Question: I am trying to insert a company logo into an automatic email that is sent out to customers who fill in a form via our website (which is linked to google forms). I am using the script to generate the automatic email and I can't seem to find out how to insert an inline image. I'm currently linking to an online image we have and it doesn't work well because the aspect ratio seems to vary depending on which device you are using.
Could someone please amend my code below so that it works with an inline image. Many thanks.
'''
/**
* @OnlyCurrentDoc Limits the script to only accessing the current form.
*/
var DIALOG_TITLE = 'Example Dialog';
var SIDEBAR_TITLE = 'Example Sidebar';
/**
* Adds a custom menu with items to show the sidebar and dialog.
*
* @param {Object} e The event parameter for a simple onOpen trigger.
*/
function onOpen(e) {
FormApp.getUi()
.createAddonMenu()
.addItem('Show sidebar', 'showSidebar')
.addItem('Show dialog', 'showDialog')
.addToUi();
}
/**
* Runs when the add-on is installed; calls onOpen() to ensure menu creation and
* any other initializion work is done immediately.
*
* @param {Object} e The event parameter for a simple onInstall trigger.
*/
function onInstall(e) {
onOpen(e);
}
/**
* Opens a sidebar. The sidebar structure is described in the Sidebar.html
* project file.
*/
function showSidebar() {
var ui = HtmlService.createTemplateFromFile('Sidebar')
.evaluate()
.setTitle(SIDEBAR_TITLE);
FormApp.getUi().showSidebar(ui);
}
/**
* Opens a dialog. The dialog structure is described in the Dialog.html
* project file.
*/
function showDialog() {
var ui = HtmlService.createTemplateFromFile('Dialog')
.evaluate()
.setWidth(350)
.setHeight(170);
FormApp.getUi().showModalDialog(ui, DIALOG_TITLE);
}
/**
* Appends a new form item to the current form.
*
* @param {Object} itemData a collection of String data used to
* determine the exact form item created.
*/
function addFormItem(itemData) {
// Use data collected from sidebar to manipulate the form.
var form = FormApp.getActiveForm();
switch (itemData.type) {
case 'Date':
form.addDateItem().setTitle(itemData.name);
break;
case 'Scale':
form.addScaleItem().setTitle(itemData.name);
break;
case 'Text':
form.addTextItem().setTitle(itemData.name);
break;
}
}
/**
* Queries the form DocumentProperties to determine whether the formResponse
* trigger is enabled or not.
*
* @return {Boolean} True if the form submit trigger is enabled; false
* otherwise.
*/
function getTriggerState() {
// Retrieve and return the information requested by the dialog.
var properties = PropertiesService.getDocumentProperties();
return properties.getProperty('triggerId') != null;
}
/**
* Turns the form submit trigger on or off based on the given argument.
*
* @param {Boolean} enableTrigger whether to turn on the form submit
* trigger or not
*/
function adjustFormSubmitTrigger(enableTrigger) {
// Use data collected from dialog to manipulate form.
// Determine existing state of trigger on the server.
var form = FormApp.getActiveForm();
var properties = PropertiesService.getDocumentProperties();
var triggerId = properties.getProperty('triggerId');
if (!enableTrigger && triggerId != null) {
// Delete the existing trigger.
var triggers = ScriptApp.getUserTriggers(form);
for (var i = 0; i < triggers.length; i++) {
if (triggers[i].getUniqueId() == triggerId) {
ScriptApp.deleteTrigger(triggers[i]);
break;
}
}
properties.deleteProperty('triggerId');
} else if (enableTrigger && triggerId == null) {
// Create a new trigger.
var trigger = ScriptApp.newTrigger('respondToFormSubmit')
.forForm(form)
.onFormSubmit()
.create();
properties.setProperty('triggerId', trigger.getUniqueId());
}
}
/**
* Responds to form submit events if a form summit trigger is enabled.
* Collects some form information and sends it as an email to the form creator.
*
* @param {Object} e The event parameter created by a form
* submission; see
* https://developers.google.com/apps-script/understanding_events
*/
function respondToFormSubmit(e) {
if (MailApp.getRemainingDailyQuota() > 0) {
var form = FormApp.getActiveForm();
var message = 'There have been ' + form.getResponses().length +
' response(s) so far. Latest Response:
';
var itemResponses = e.response.getItemResponses();
for (var i = 0; i < itemResponses.length; i++) {
var itemTitle = itemResponses[i].getItem().getTitle();
var itemResponse = JSON.stringify(itemResponses[i].getResponse());
message += itemTitle + ': ' + itemResponse + '
';
}
MailApp.sendEmail(
Session.getEffectiveUser().getEmail(),
'Form response received for form ' + form.getTitle(),
message,
{name: 'Forms Add-on Template'});
}
}
/* Send Confirmation Email with Google Forms */
function Initialize() {
var triggers = ScriptApp.getProjectTriggers();
for (var i in triggers) {
ScriptApp.deleteTrigger(triggers[i]);
}
ScriptApp.newTrigger("SendConfirmationMail")
.forSpreadsheet(SpreadsheetApp.getActiveSpreadsheet())
.onFormSubmit()
.create();
}
function SendConfirmationMail(e) {
try {
var ss, bcc, sendername, subject, columns, submitter;
var message, value, textbody, sender, aliases;
// Log the aliases for this Gmail account and send an email as the first one.
var aliases = GmailApp.getAliases();
// This is your email address and you will be in the CC
bcc = aliases[0];
// This will show up as the sender's name
sendername = "The Flatser Team";
// This is the submitter's name
submitter = e.namedValues["Full Name"].toString();
// This is the submitter's email address
sender = e.namedValues["Email Address"].toString();
// Optional but change the following variable
// to have a custom subject for Google Docs emails
subject = "Please select a call time";
// This is the body of the auto-reply
message = "Dear "+ submitter + ", <br/><br/>Thank you for completing our form. Please fill in your availability for a telephone or skype call using the link below.<br/><br/>https://calendly.com/bcwolf/flatser-skype-call/06-23-2015<br/><br/><br/>Kind regards,<br/><br/>--<br/><br/><b>The Flatser Team</b><br/><a href='www.flatser.com'>www.flatser.com</a><br/><br/><img width='10%' height='10%' src='http://flatser.com/img/logo1.png'/>";
ss = SpreadsheetApp.getActiveSheet();
columns = ss.getRange(1, 1, 1, ss.getLastColumn()).getValues()[0];
textbody = message.replace("<br>", "
");
GmailApp.sendEmail(sender, subject, textbody,
{bcc: bcc, name: sendername, htmlBody: message, from: aliases[0] });
} catch (e) {
Logger.log(e.toString());
}
}
'''
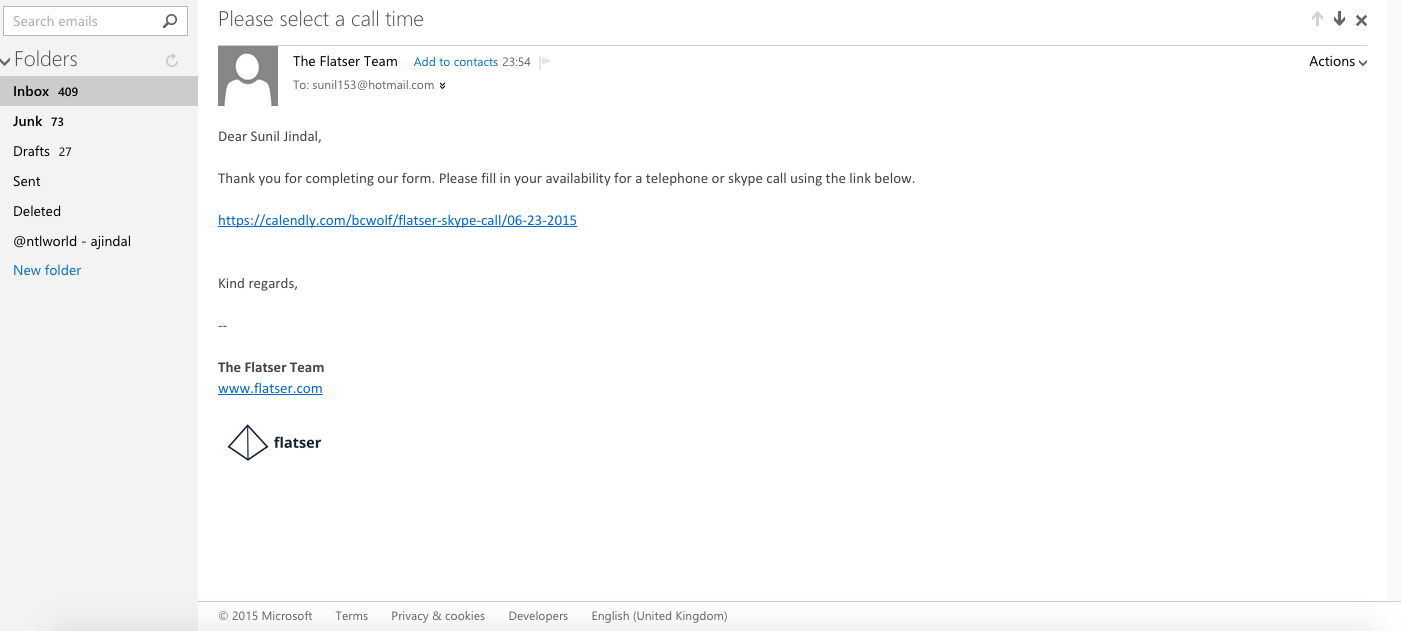
Answer: You can set different widths according to different devices in your email using media queries.
In your case, i would prepend the '<style>' in your message variable for function 'SendConfirmationMail' and add class to 'img' tag inside the message variable which will then look as follows:
BODY OF MESSAGE ( assuming you need 100px width logo on mobile and 200px width on bigger screens. Also note do not set the height as it will ruin the aspect ratio if you calculate it incorrectly)
'''
// This is the body of the auto-reply
// This is what i would add
message = "<style> @media (max-width:499px) { .logo__flaster { width: 100px; } @media (min-width:500px) { .logo__flaster { width: 200px; } </style>"
// This is same, i have only removed width from img and added class logo__flaster which i used in the style above.
message += "Dear "+ submitter + ", <br/><br/>Thank you for completing our form. Please fill in your availability for a telephone or skype call using the link below.<br/><br/>https://calendly.com/bcwolf/flatser-skype-call/06-23-2015<br/><br/><br/>Kind regards,<br/><br/>--<br/><br/><b>The Flatser Team</b><br/><a href='www.flatser.com'>www.flatser.com</a><br/><br/><img class='logo__flaster' src='http://flatser.com/img/logo1.png'/>";
'''
Please read <URL> if you want to customise more to a specific screen.